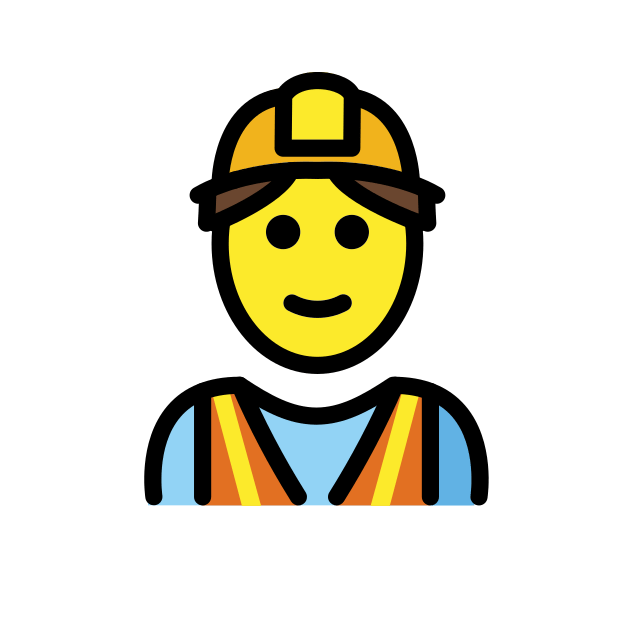
man construction worker